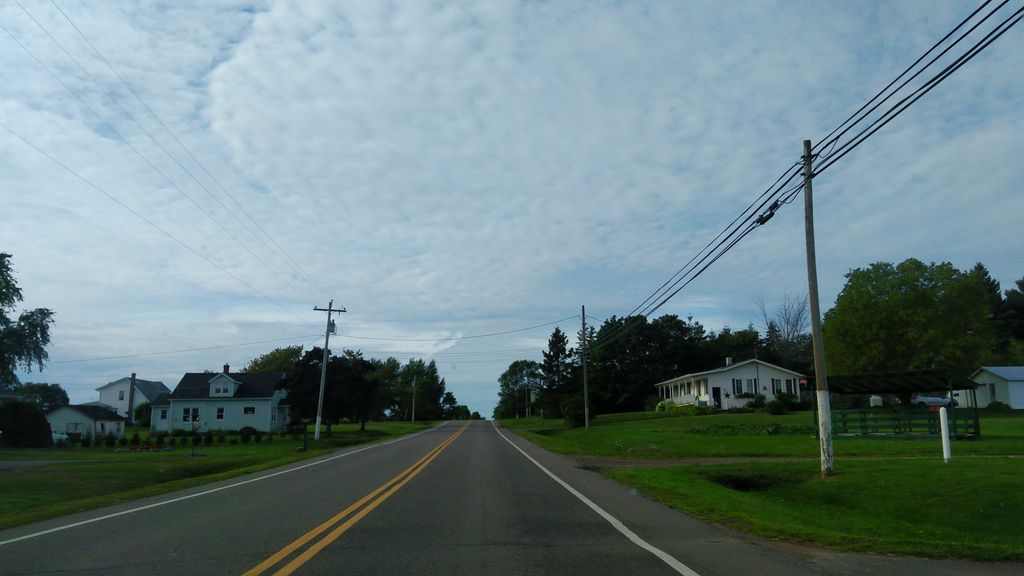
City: charlottetown